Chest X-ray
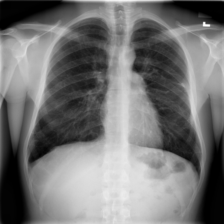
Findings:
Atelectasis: negative
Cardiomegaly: negative
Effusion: negative
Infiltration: negative
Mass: negative
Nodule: negative
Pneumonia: negative
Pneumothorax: negative
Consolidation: negative
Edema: negative
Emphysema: positive
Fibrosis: negative
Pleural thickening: negative
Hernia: negative